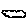
Label: cloud